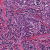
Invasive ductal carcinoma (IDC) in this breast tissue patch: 1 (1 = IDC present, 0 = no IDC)